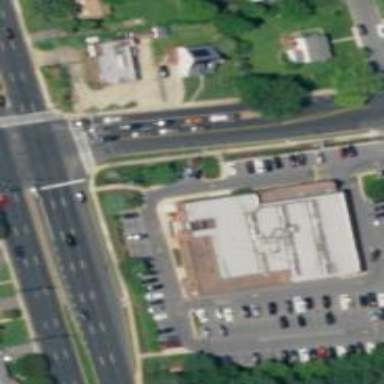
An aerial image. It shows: Pharmacy providing healthcare services.